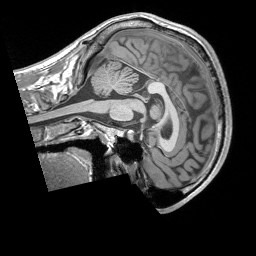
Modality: T1w
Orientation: sagittal
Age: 21
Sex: male
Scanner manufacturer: siemens
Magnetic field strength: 3 T
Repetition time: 1.9 s
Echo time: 0.00252 s